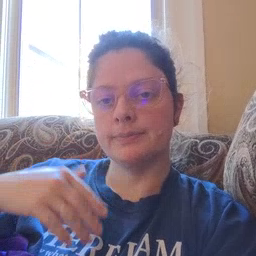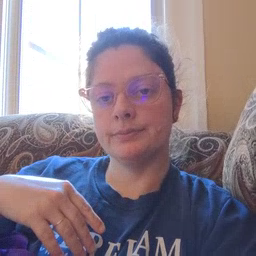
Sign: flag